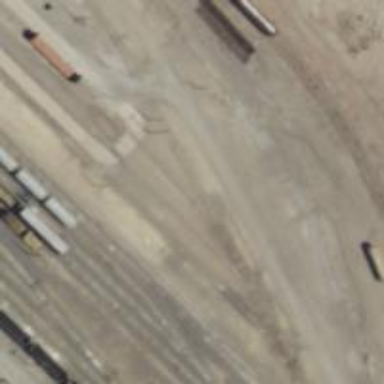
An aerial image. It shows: Railway siding for service.